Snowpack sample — Buffalo Mountain, Silverthorne, Colorado, USA (1/25/25, 10:11 AM MST)
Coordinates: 39.6222, -106.1139
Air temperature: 22 °F
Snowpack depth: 110 cm
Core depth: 30 cm
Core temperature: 42.8 °F
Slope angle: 12°, slope face: 102°
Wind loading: high
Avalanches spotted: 0
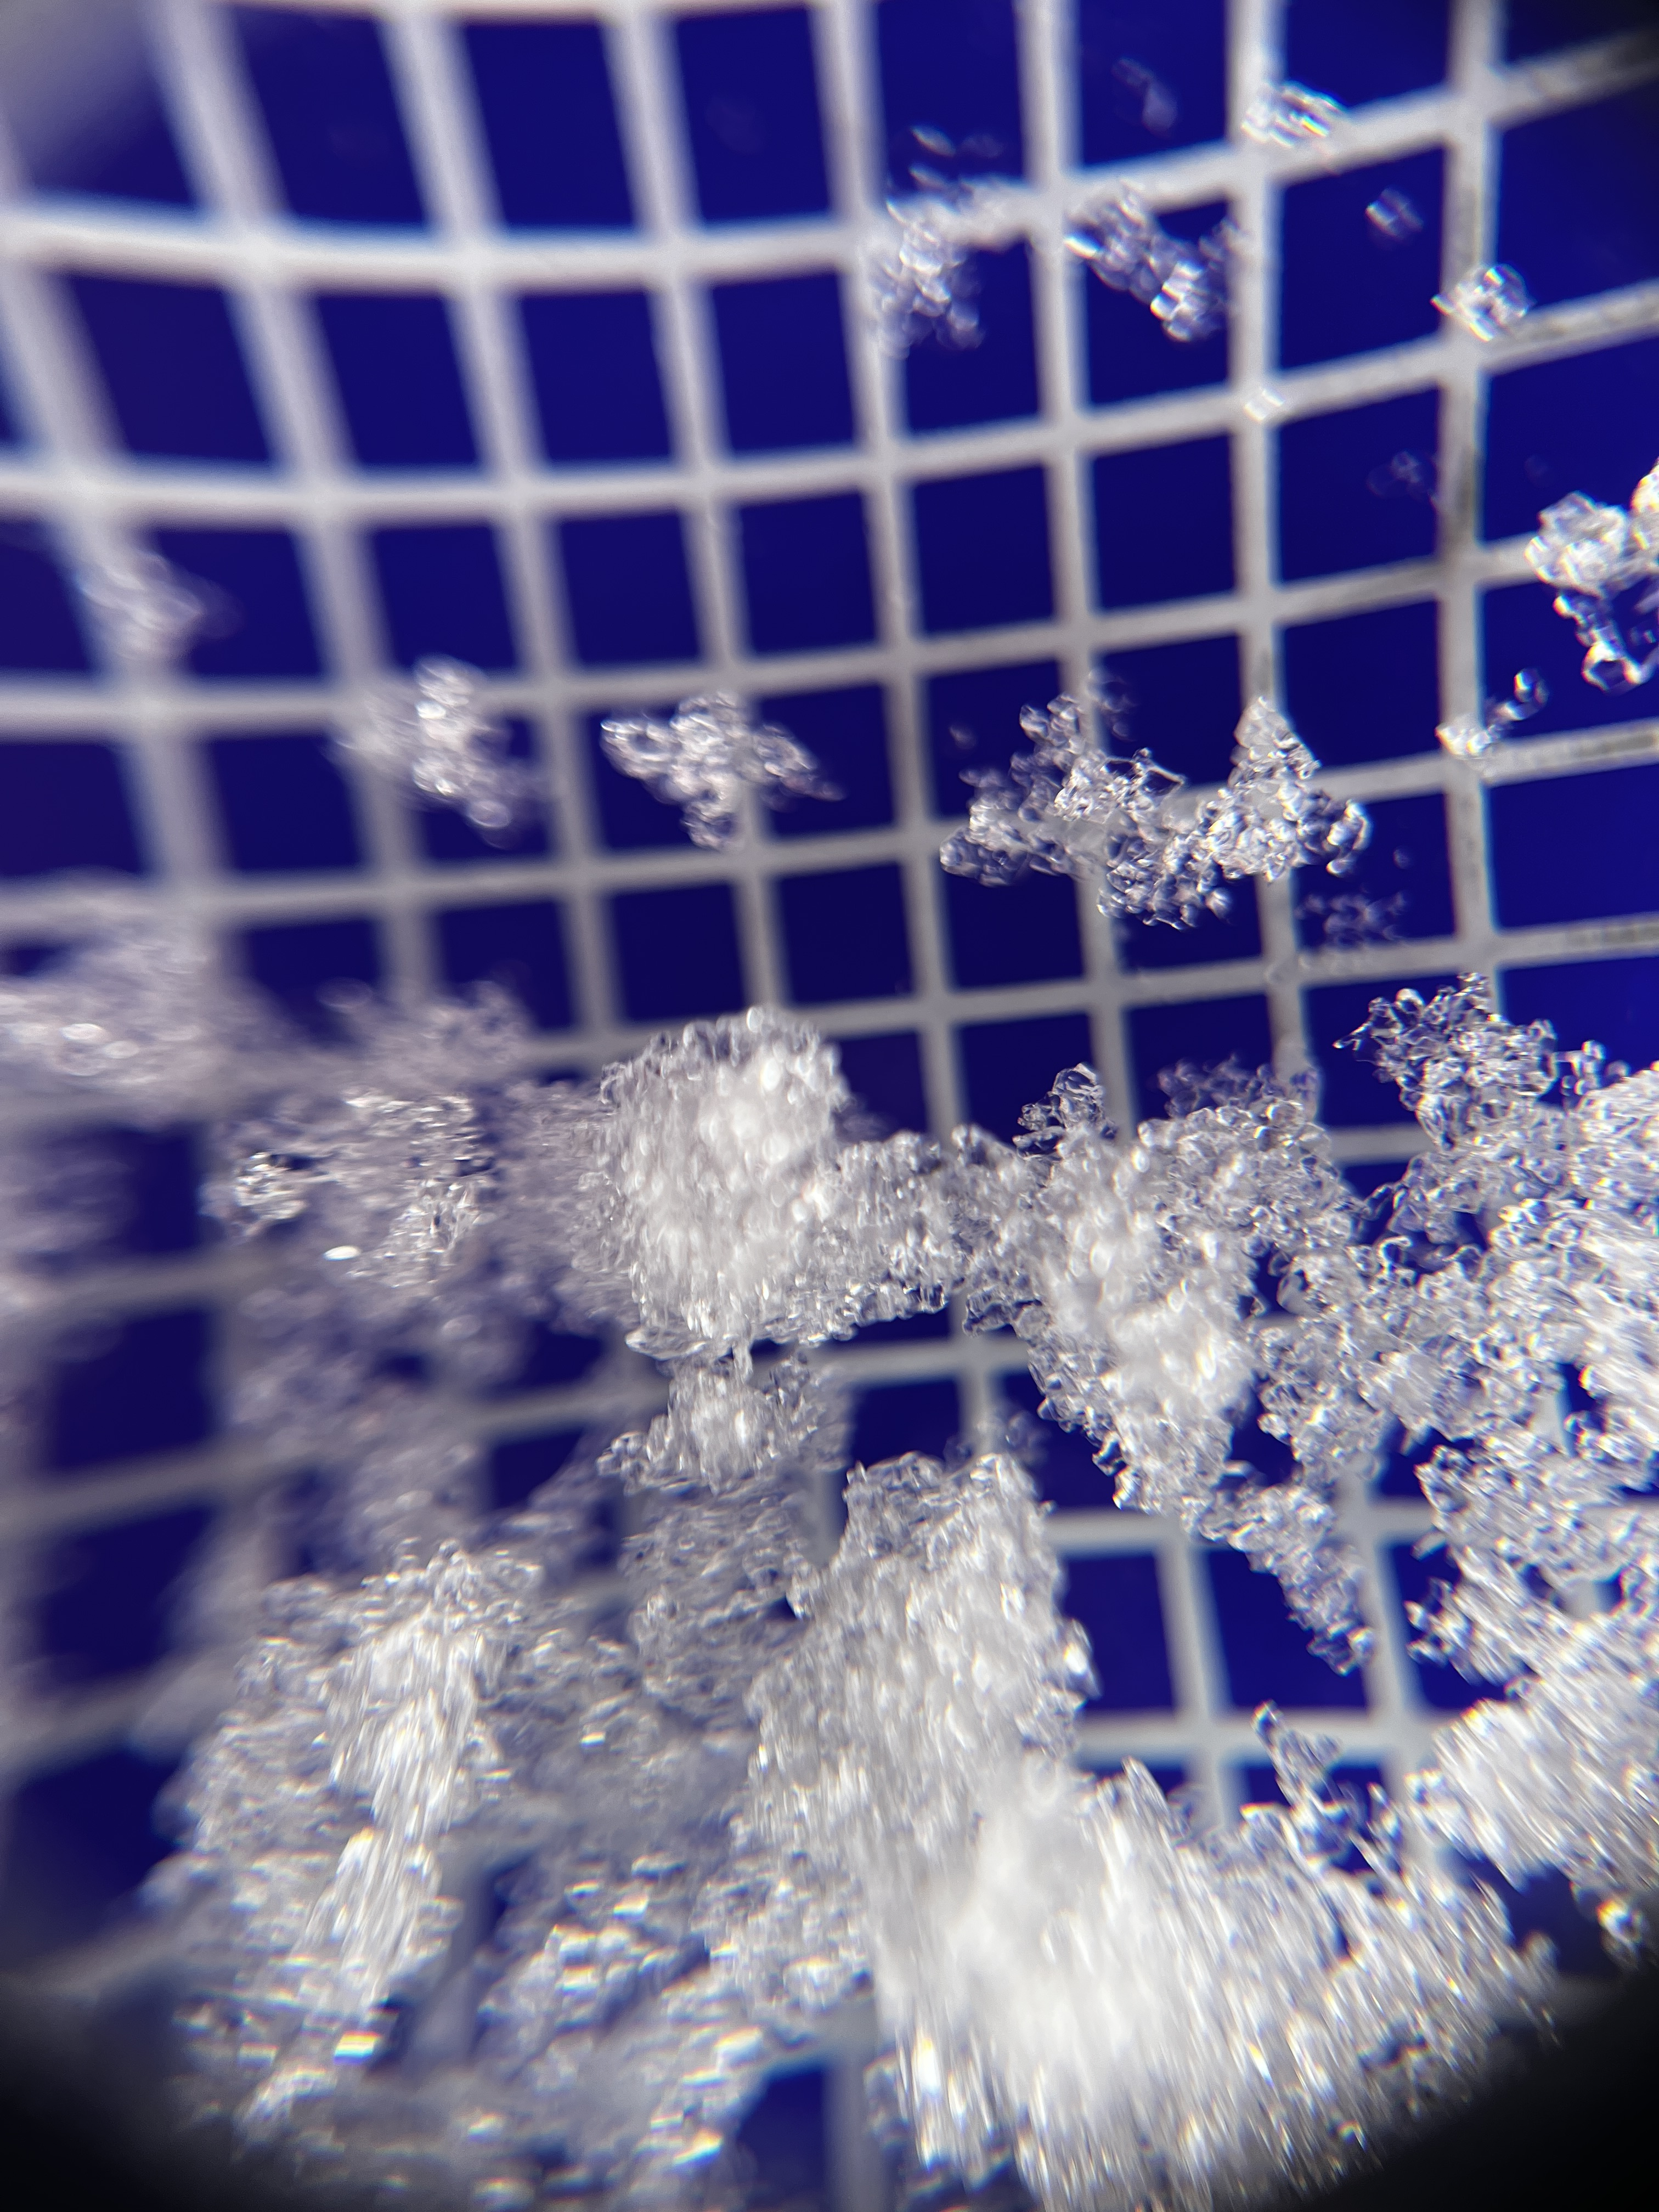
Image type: magnified_profile
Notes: No avalanches nearby, collected on the outskirts of a fire break 15 meters from the treeline, on way to Buffalo and Red Mountain